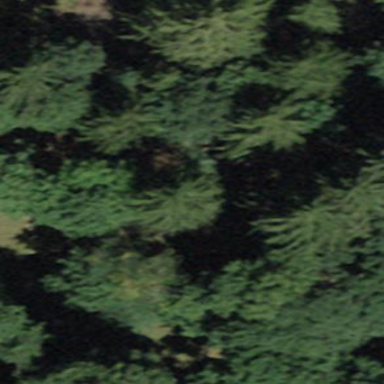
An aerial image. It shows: Forest area.